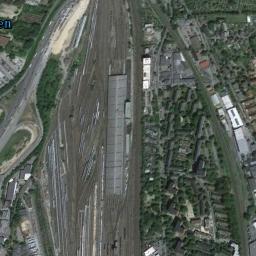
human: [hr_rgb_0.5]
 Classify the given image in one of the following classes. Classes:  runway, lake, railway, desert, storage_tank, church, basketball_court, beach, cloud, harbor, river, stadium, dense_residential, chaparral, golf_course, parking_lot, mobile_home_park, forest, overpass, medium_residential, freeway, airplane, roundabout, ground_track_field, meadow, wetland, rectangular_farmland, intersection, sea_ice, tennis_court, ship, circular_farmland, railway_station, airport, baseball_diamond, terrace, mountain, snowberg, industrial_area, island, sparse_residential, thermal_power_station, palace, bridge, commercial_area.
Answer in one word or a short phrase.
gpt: railway_station